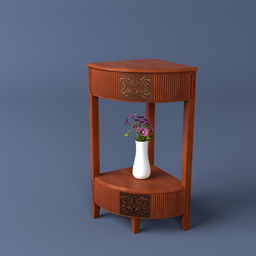
Label: furniture